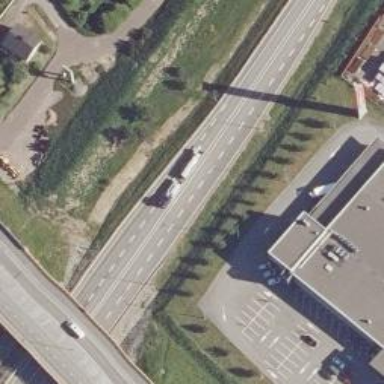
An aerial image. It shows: Asphalt road designated as trunk highway.